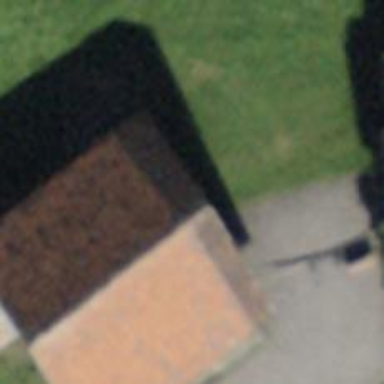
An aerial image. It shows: Rural barn.